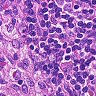
Metastatic tissue present: no